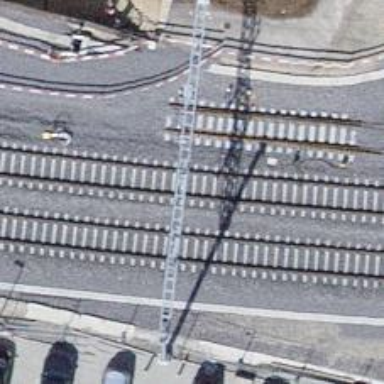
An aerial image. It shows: Single-track electrified railway with contact line.